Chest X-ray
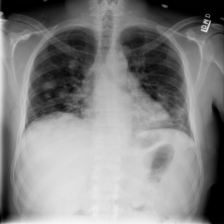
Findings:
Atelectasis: negative
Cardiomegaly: negative
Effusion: negative
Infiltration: negative
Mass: negative
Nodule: negative
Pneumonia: negative
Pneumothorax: negative
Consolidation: negative
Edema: negative
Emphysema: negative
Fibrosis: negative
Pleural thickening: negative
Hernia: negative